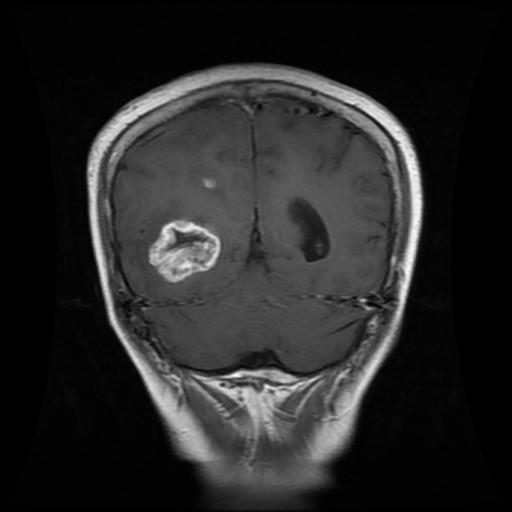
Label: glioma